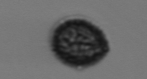
Label: Pseudochattonella_farcimen